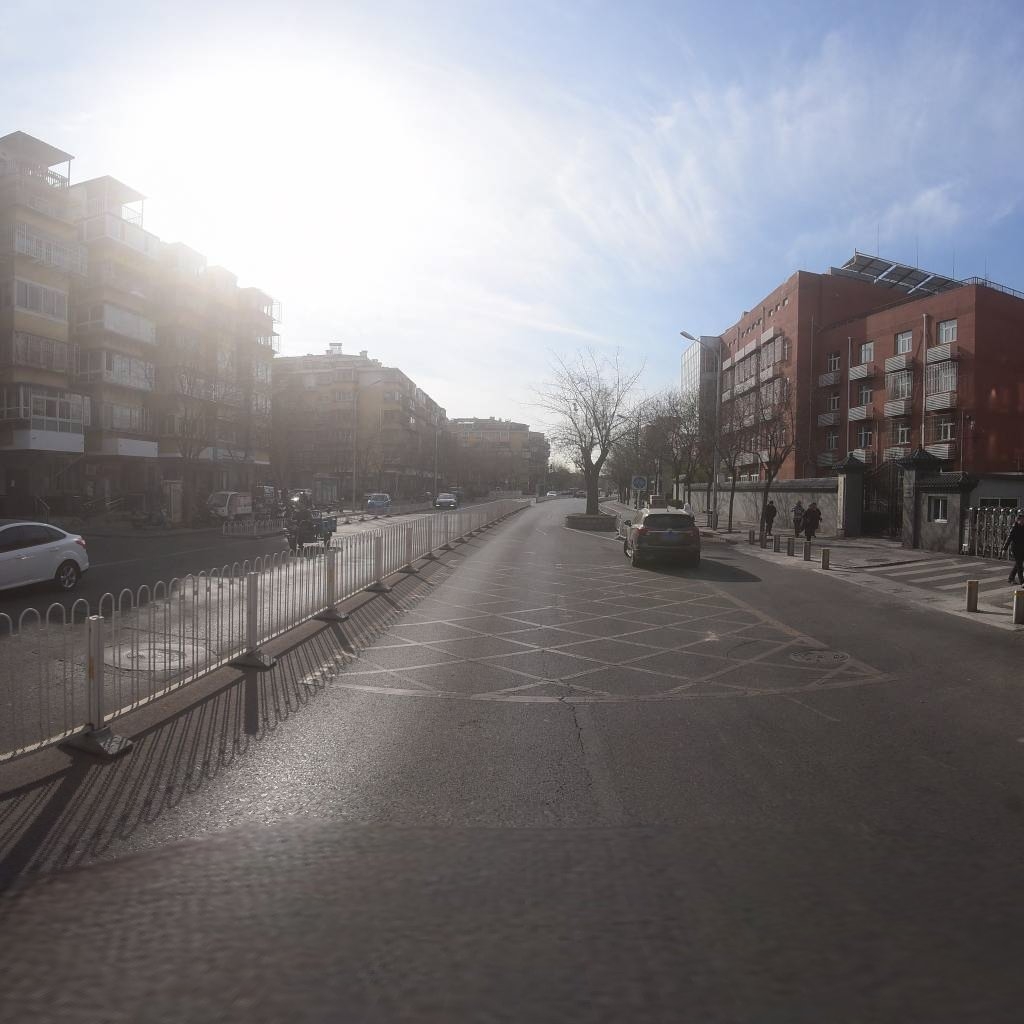
Region: Xicheng
Road damage annotations: longitudinal crack, manhole cover, manhole cover